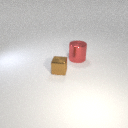
small brown metal cube to the left of large red metal cylinder